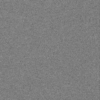
Label: dusty